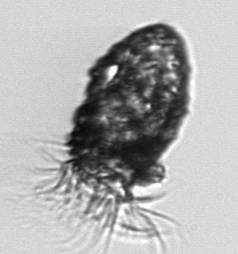
Label: Stenosemella_pacifica